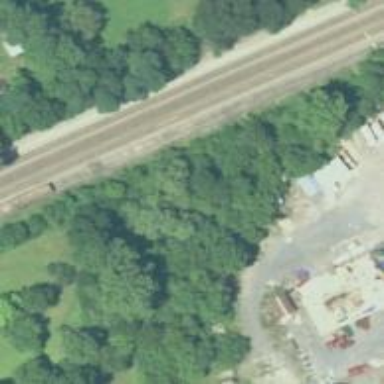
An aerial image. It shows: Railway siding for service.